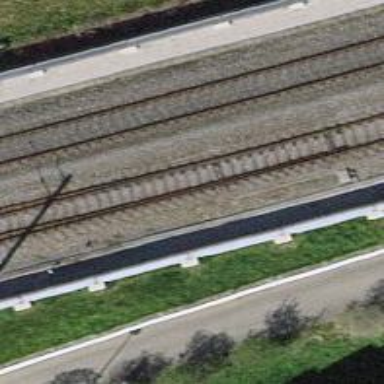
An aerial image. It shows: Railway switch.